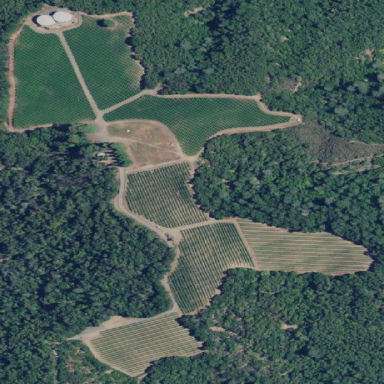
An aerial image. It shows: Vineyard with grape crops.